Question: I was just playing with an example and got stuck on something.
I am wondering what could be creating the gap you see in the following screenshot, been trying different things but I guess I need some help.

---
The code is as follows:
'''
<html>
<head>
<link rel="stylesheet" type="text/css" href="menuhovercss.css">
<base target="main" />
<title>
home
</title>
</head>
<body>
<div>
<ul>
<li><a href="">Home</a> </li>
<li><a href="#">Tracks</a>
<ul>
<li><a href="">SD</a>
<ul>
<li><a href="">Schedule</a></li>
<li><a href="">Materials</a></li>
<li><a href="">Contacts</a></li>
</ul>
</li>
<li>
<a href="">GIS</a>
<ul>
<li><a href="">Schedule</a></li>
<li><a href="">Materials</a></li>
<li><a href="">Contacts</a></li>
</ul>
</li>
<li>
<a href="">UI</a>
<ul>
<li><a href="">Schedule</a></li>
<li><a href="">Materials</a></li>
<li><a href="">Contacts</a></li>
</ul>
</li>
</ul>
</li>
<li><a href="">Web of the week</a> </li>
</ul>
</div>
</body>
</html>
'''
'''
ul {
padding: 0; /*Remove Indentation*/
list-style: none; /*Remove leading bullet*/
/*position:relative;
display:block;*/
}
ul li {
float: left; /*Force it to one line*/
width: 130px; /*Set each menu item to specific width*/
text-align: center; /*centers each inside its own 'cell'*/
/*display:list-item;*/
/*border-bottom: 5px solid #2ecc71;*/
}
ul li a {
display: block;
padding: 5px 10px; /* Create Padding for each link*/
color: #333;
background-color: #f2f2f2;
text-decoration: none;
border-bottom: 4px solid green;
}
ul li a:hover { /* Change color when hovering */
color: #fff;
background-color: #939393;
}
ul ul {
display: none; /*Hide the submenus*/
}
ul li:hover > ul {
display: list-item; /*Show the submenus when hovering > means direct child*/
/*float: left;*/
}
ul ul > li { /*Submenu*/
float: left;
position: relative;
border-bottom: none;
}
ul ul ul li { /*Sub-submenu*/
position: absolute relative;
top: -25px;
left: 130px;
}
'''
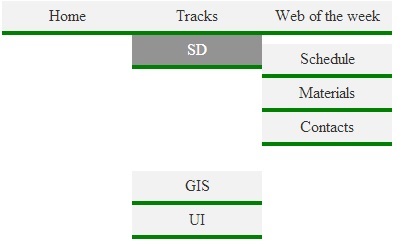
Answer: the 3rd level menu is positioned inside the '<li>' of the 2nd level menu giving height to the parent element.
simply add this rule to avoid this effect
'''
ul ul ul{position:absolute;}
'''